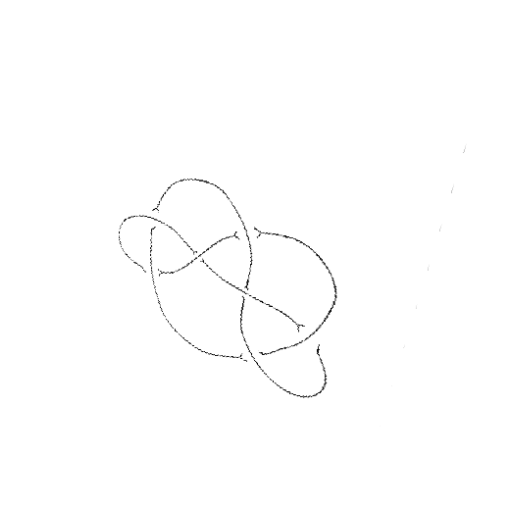
Crossing number: 7